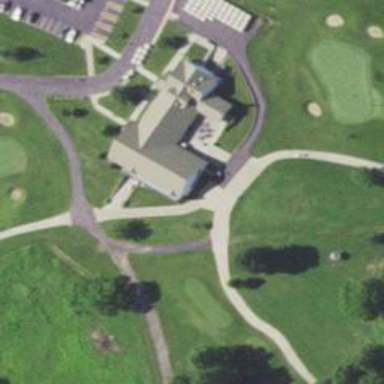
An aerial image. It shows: Golf course.